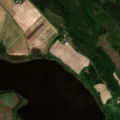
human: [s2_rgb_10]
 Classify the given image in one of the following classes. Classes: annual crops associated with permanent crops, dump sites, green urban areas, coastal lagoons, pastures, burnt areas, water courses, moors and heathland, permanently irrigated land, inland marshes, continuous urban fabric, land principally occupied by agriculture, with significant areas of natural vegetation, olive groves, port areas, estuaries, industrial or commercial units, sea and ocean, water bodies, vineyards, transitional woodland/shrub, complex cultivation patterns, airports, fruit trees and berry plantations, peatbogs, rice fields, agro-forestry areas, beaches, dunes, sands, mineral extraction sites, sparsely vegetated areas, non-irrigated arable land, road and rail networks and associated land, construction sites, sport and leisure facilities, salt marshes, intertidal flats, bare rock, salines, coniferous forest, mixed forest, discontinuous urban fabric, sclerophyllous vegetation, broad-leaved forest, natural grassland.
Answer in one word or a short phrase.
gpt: non-irrigated arable land, land principally occupied by agriculture, with significant areas of natural vegetation, coniferous forest, mixed forest, water bodies